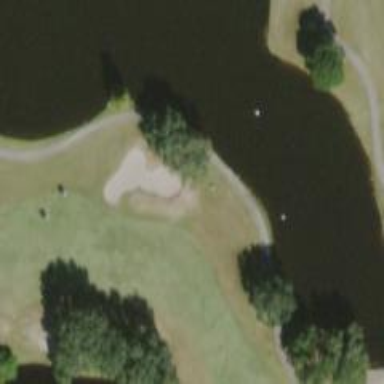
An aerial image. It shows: View of golf hole.